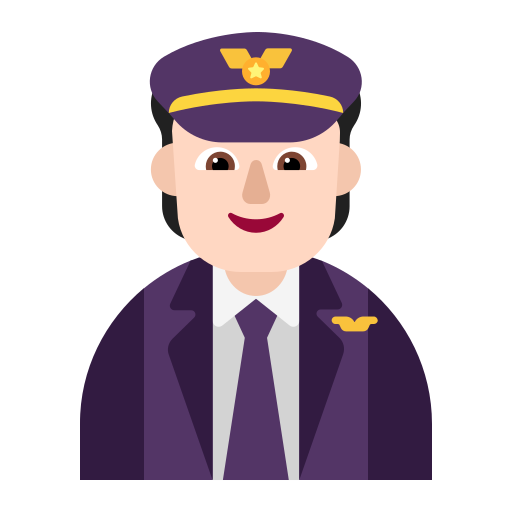
pilot flat light